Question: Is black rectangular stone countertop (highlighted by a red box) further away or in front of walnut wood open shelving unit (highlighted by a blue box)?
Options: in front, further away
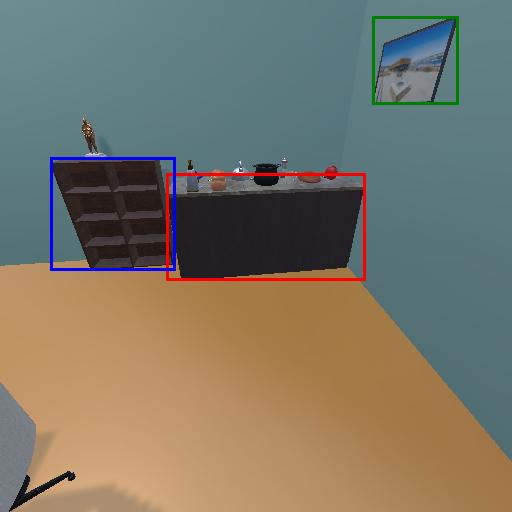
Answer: in front